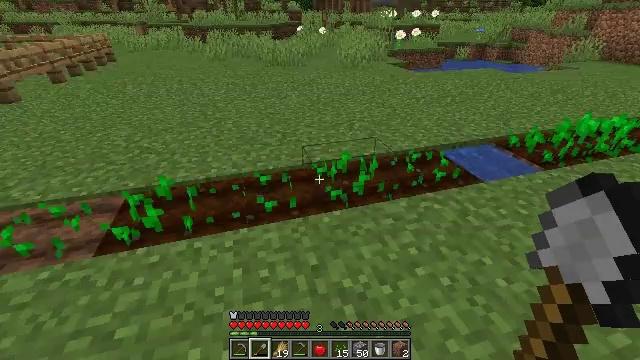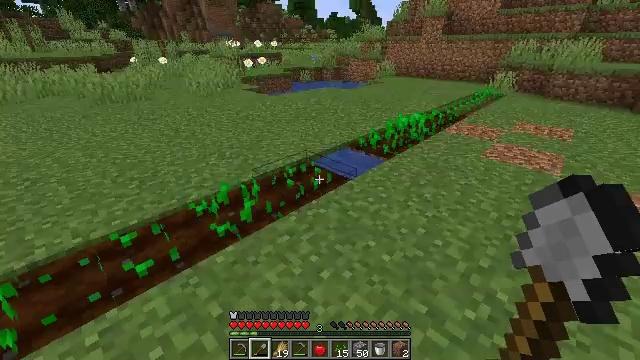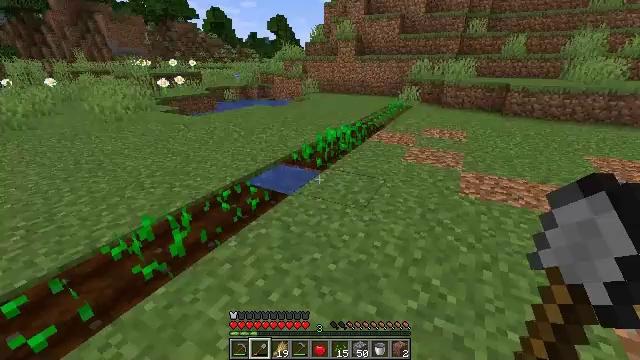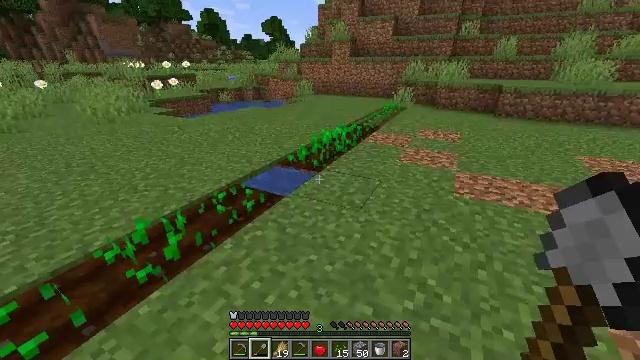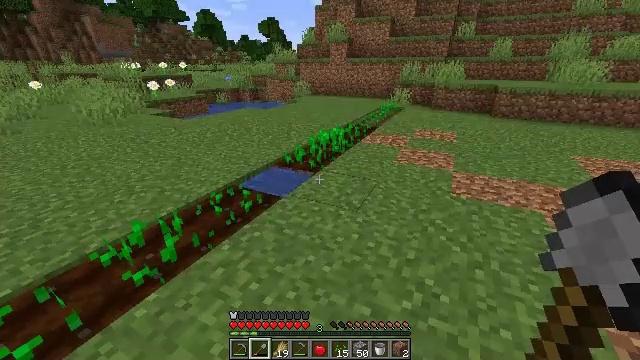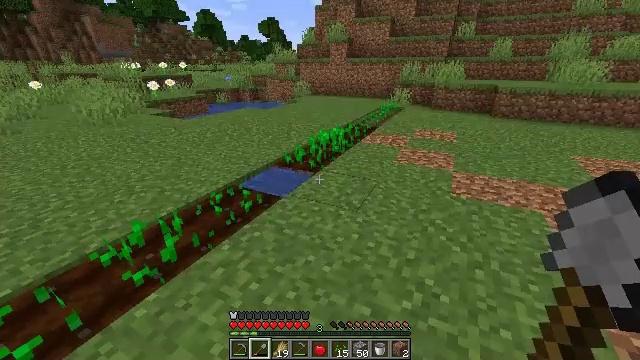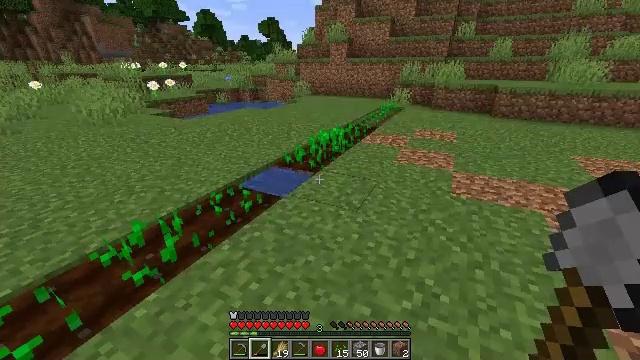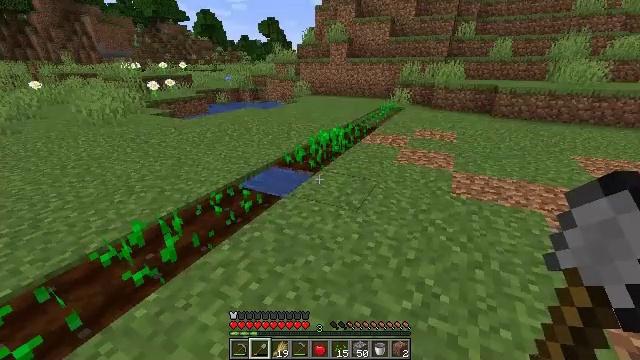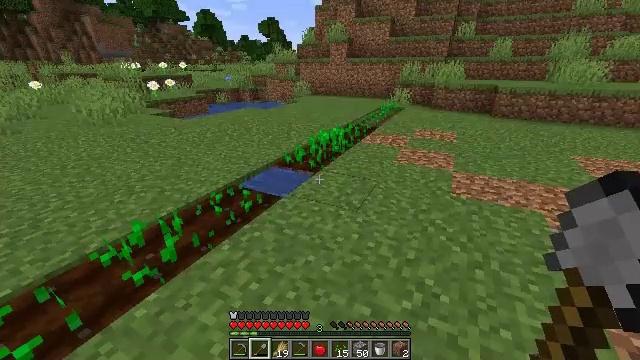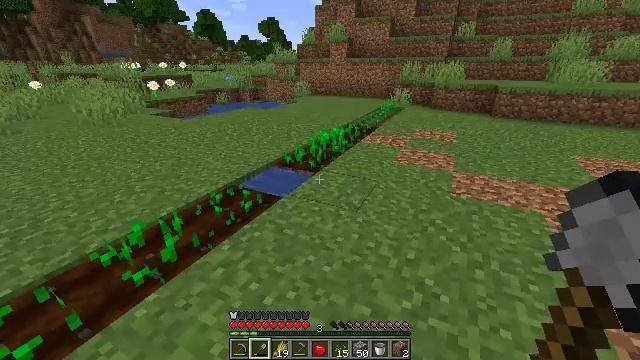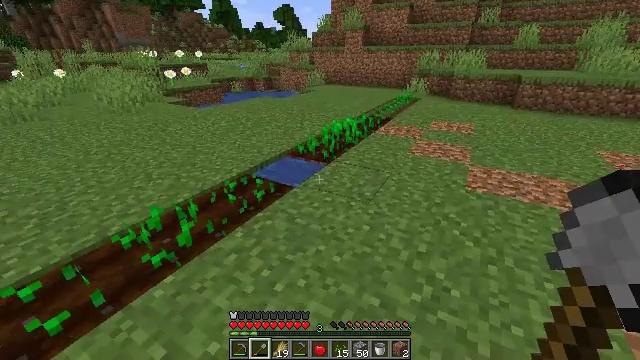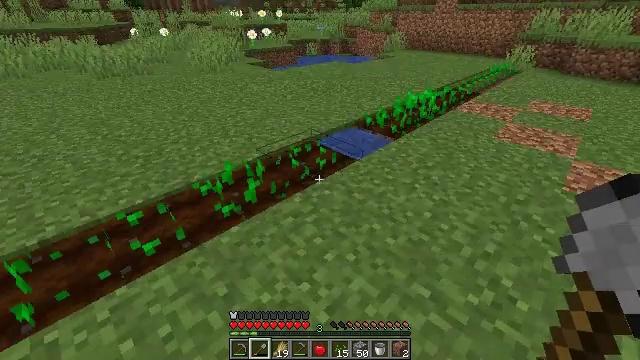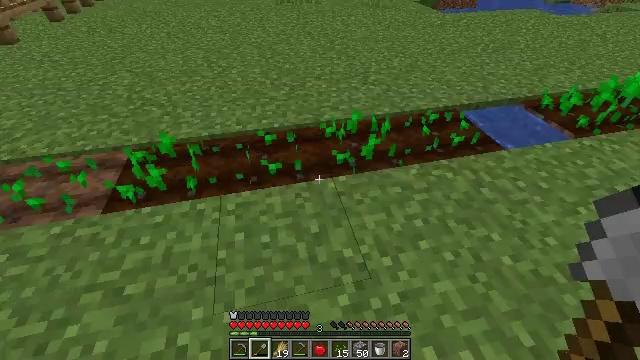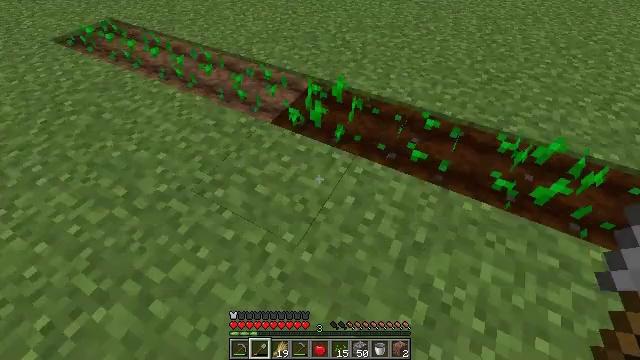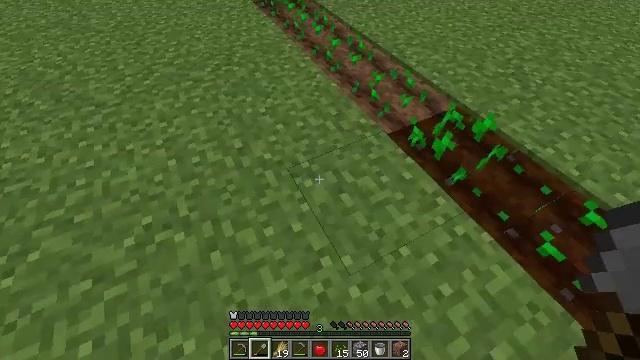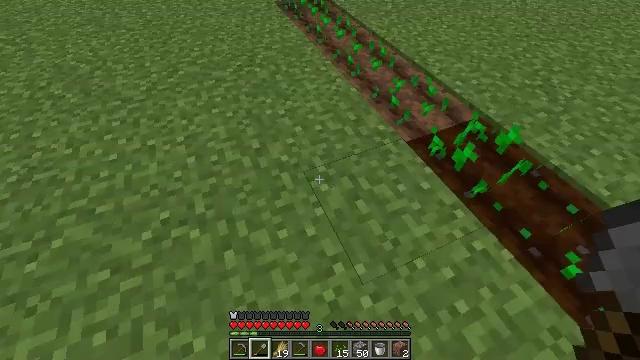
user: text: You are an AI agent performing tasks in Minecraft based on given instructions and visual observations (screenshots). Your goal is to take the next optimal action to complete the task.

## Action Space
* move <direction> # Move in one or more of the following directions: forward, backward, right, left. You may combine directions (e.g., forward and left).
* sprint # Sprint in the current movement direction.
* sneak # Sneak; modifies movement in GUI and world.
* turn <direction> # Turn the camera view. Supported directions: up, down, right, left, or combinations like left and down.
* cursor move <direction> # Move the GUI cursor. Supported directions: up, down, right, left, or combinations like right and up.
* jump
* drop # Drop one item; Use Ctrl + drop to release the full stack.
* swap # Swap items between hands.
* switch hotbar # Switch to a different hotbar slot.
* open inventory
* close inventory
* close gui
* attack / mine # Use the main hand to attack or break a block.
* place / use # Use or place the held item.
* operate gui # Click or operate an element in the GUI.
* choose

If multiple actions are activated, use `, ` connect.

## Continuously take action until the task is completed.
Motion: motion action
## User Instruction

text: Break the mature wheat plants.
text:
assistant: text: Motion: turn right and up
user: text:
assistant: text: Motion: turn right and up
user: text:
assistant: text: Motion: turn right
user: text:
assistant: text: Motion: no_op
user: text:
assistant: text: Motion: no_op
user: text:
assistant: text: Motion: no_op
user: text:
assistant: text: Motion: no_op
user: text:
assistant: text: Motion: no_op
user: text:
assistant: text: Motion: no_op
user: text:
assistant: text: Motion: turn left and down
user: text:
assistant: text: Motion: move forward, turn left and down
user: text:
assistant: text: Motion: move forward, turn left and down
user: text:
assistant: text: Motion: move forward, turn left and down
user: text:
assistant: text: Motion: move forward and move left, turn left and down
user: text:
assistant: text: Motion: move left, turn left
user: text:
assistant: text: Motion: move forward and move left
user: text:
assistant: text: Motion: move forward and move left, turn right and up
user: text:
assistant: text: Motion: move forward, turn right
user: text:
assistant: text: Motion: move forward, turn right
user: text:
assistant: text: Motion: move forward, turn right
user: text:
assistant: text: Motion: turn right and up
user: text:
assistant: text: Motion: turn right and up
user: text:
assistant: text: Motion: move forward, turn right and up
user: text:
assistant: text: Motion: move forward, turn right and up
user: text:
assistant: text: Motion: move forward, turn right and down
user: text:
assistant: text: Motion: move forward, turn right and down
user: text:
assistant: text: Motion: turn right and down
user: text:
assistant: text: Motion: turn right and down
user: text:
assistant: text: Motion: turn right
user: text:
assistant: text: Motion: turn down